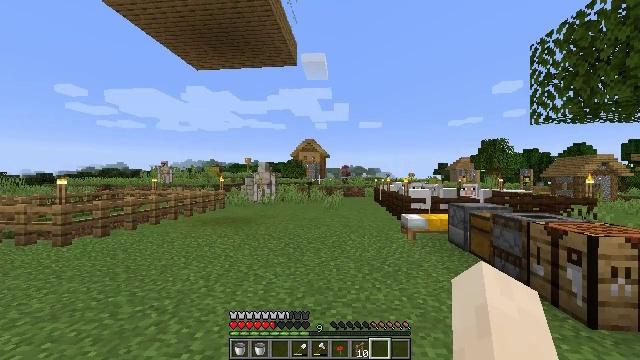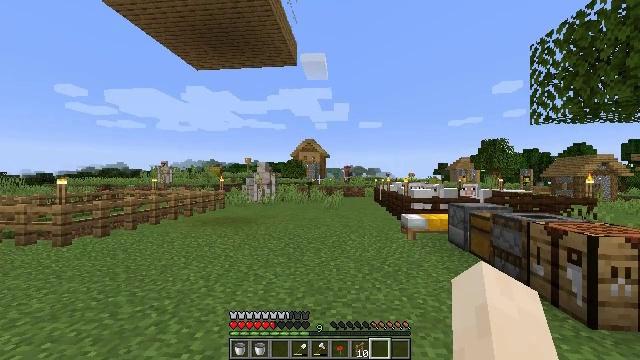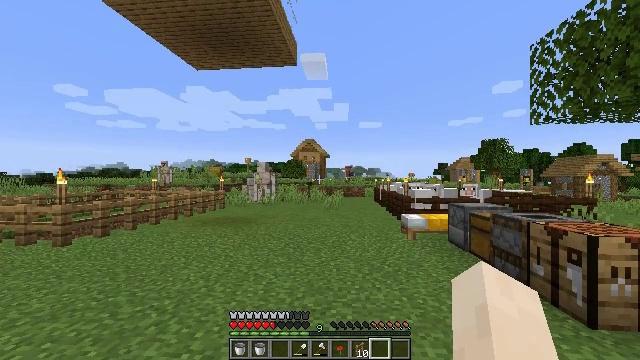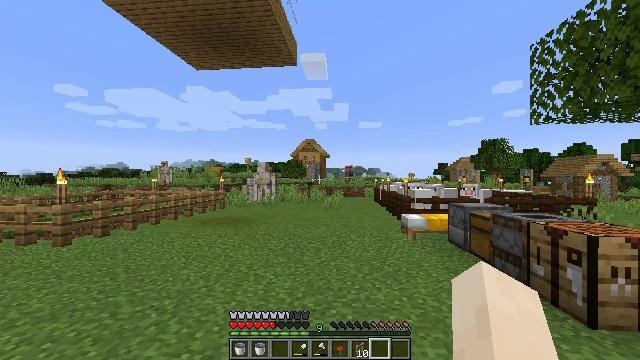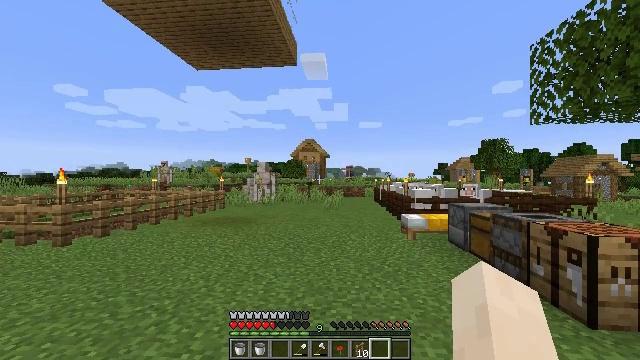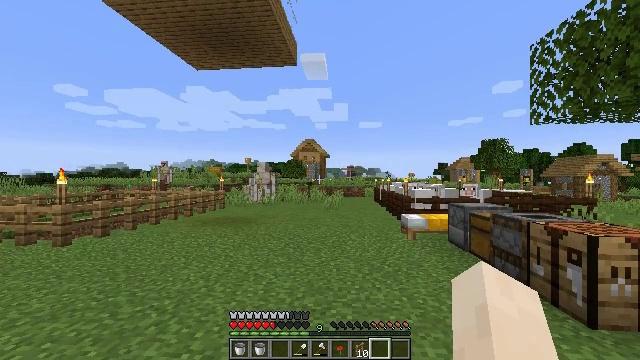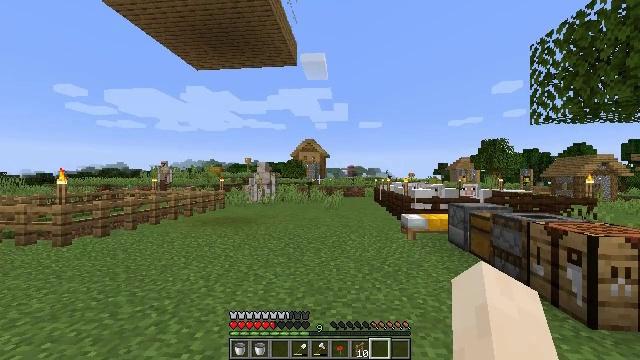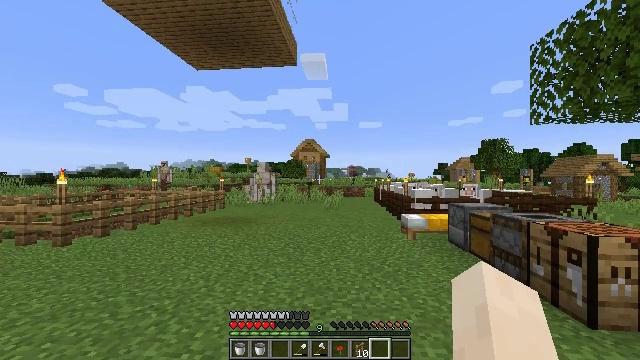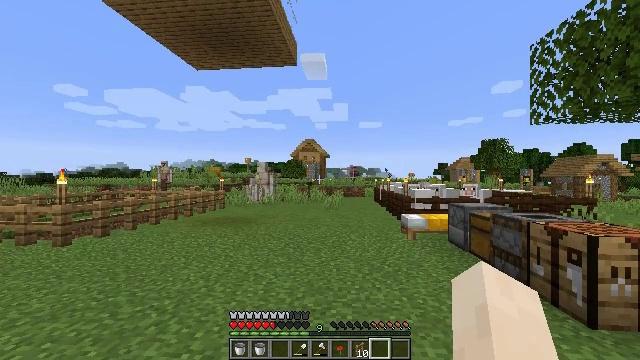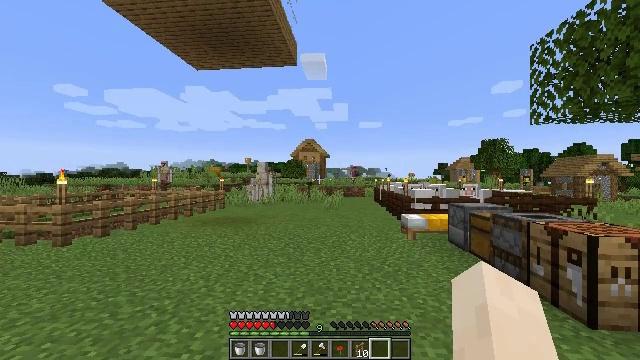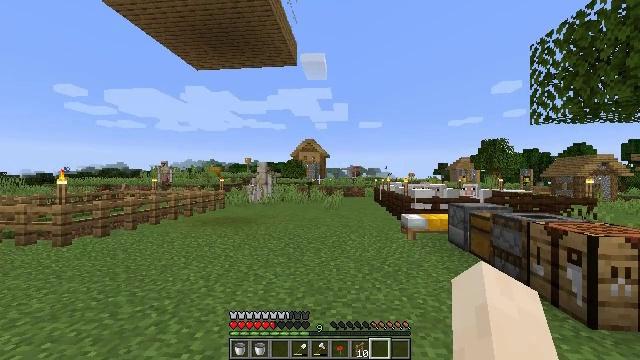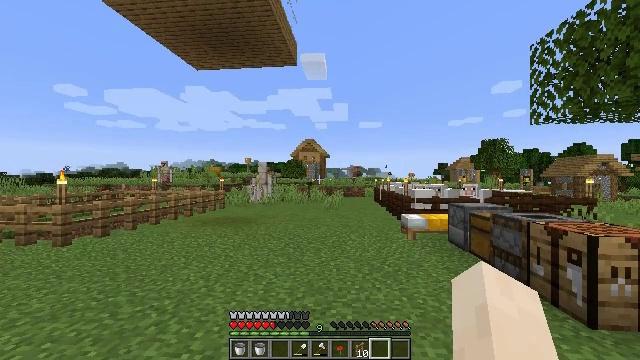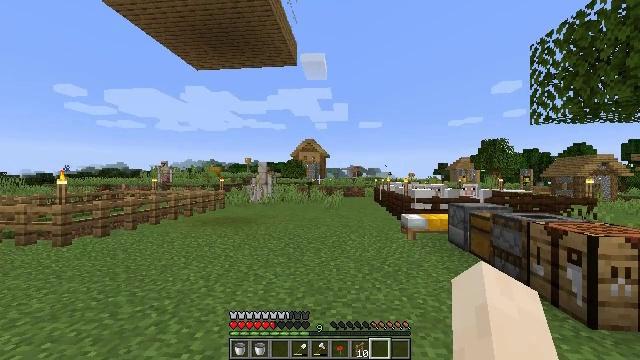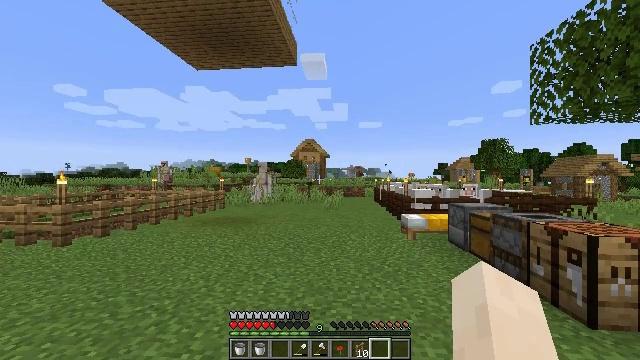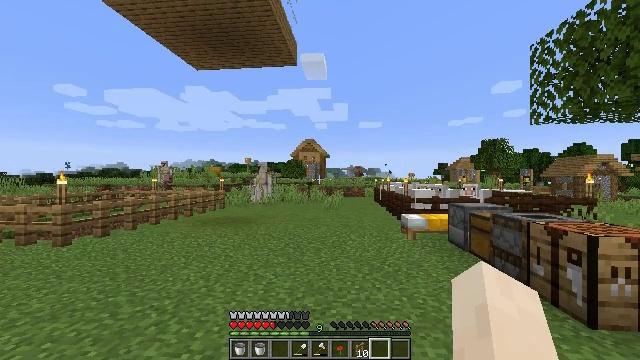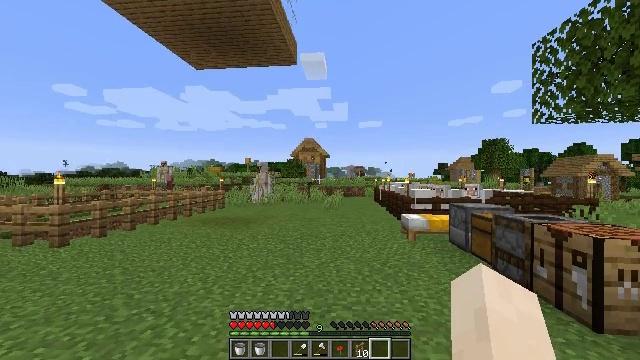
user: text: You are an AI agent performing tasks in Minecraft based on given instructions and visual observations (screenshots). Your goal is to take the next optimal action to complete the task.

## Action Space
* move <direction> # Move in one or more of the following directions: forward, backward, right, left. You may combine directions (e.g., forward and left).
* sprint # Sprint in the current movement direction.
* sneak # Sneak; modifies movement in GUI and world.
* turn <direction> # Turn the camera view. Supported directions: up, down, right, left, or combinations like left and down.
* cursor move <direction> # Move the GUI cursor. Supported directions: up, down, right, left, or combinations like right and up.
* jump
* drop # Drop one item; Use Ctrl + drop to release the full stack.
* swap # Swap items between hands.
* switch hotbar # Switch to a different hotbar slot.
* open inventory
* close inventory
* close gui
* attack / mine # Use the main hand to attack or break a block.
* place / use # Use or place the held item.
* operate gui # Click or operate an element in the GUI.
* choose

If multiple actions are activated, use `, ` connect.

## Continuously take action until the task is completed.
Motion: motion action
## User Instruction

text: Mine the dark oak sapling from the ground.
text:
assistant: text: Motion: no_op
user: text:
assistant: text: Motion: no_op
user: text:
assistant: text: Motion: no_op
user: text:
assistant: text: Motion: no_op
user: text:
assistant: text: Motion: no_op
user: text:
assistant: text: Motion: no_op
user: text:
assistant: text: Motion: no_op
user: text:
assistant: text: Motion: no_op
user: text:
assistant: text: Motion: no_op
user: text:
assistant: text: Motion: no_op
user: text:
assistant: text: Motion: no_op
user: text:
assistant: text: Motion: no_op
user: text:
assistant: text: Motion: no_op
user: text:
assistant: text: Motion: no_op
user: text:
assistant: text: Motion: move forward
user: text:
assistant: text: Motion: move forward, turn right
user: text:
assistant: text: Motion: move forward, turn right and down
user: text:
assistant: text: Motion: move forward, turn right
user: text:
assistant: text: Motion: move forward, turn right
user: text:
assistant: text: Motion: move forward, sprint
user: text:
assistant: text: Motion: move forward, sprint, turn right
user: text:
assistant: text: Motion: move forward, sprint, turn right
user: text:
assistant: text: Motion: move forward, sprint, turn right
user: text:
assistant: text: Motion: move forward, sprint
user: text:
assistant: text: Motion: move forward, sprint, turn right
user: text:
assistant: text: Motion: move forward, turn right
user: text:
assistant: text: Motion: move forward, turn right
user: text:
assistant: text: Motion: move forward, turn right
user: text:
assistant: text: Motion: move forward
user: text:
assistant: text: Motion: move forward